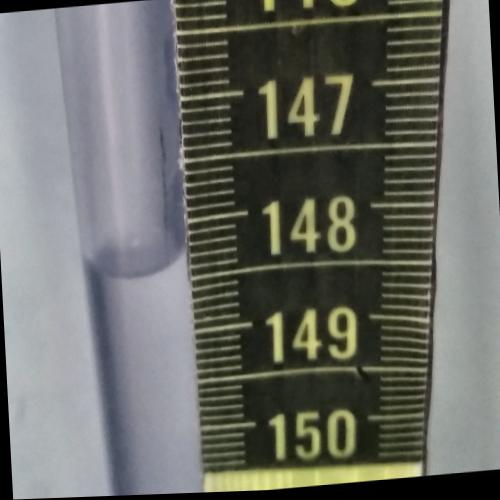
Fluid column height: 148.4 cm